The plot shows how the frequency content of a bearing vibration signal evolves over time (STFT spectrogram). Classify the bearing condition as one of: normal, inner_race, outer_race, ball.
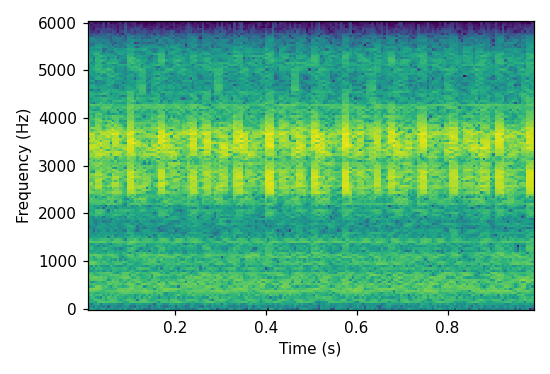
Answer: inner_race